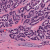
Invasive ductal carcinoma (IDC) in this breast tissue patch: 1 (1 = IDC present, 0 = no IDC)